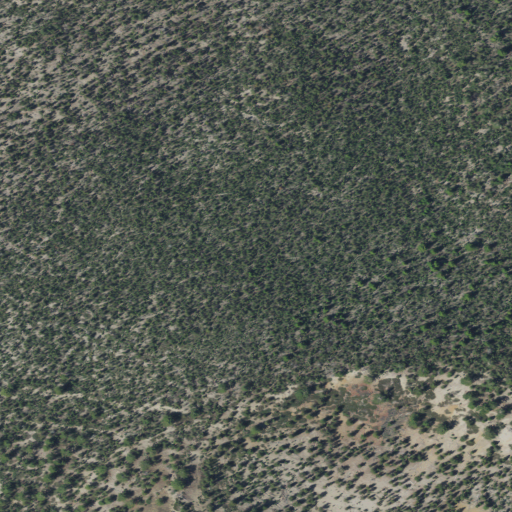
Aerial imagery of mountain in Oregon named Weasel Butte containing evergreen forest, shrub, and grassland